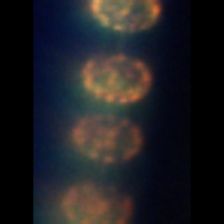
Taxon: Thalassiosira
Group: Diatoms